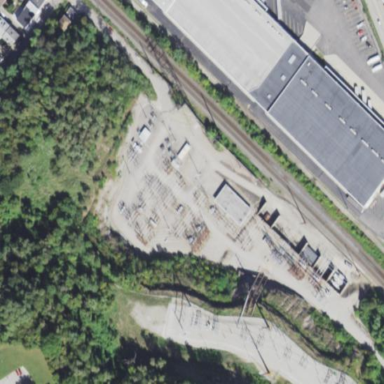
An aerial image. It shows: Power substation.